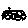
Label: car